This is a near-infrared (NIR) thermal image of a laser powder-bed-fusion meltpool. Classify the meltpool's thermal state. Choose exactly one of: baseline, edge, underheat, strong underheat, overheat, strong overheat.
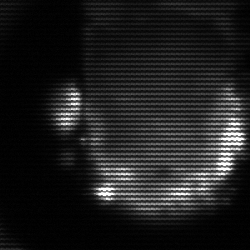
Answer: baseline